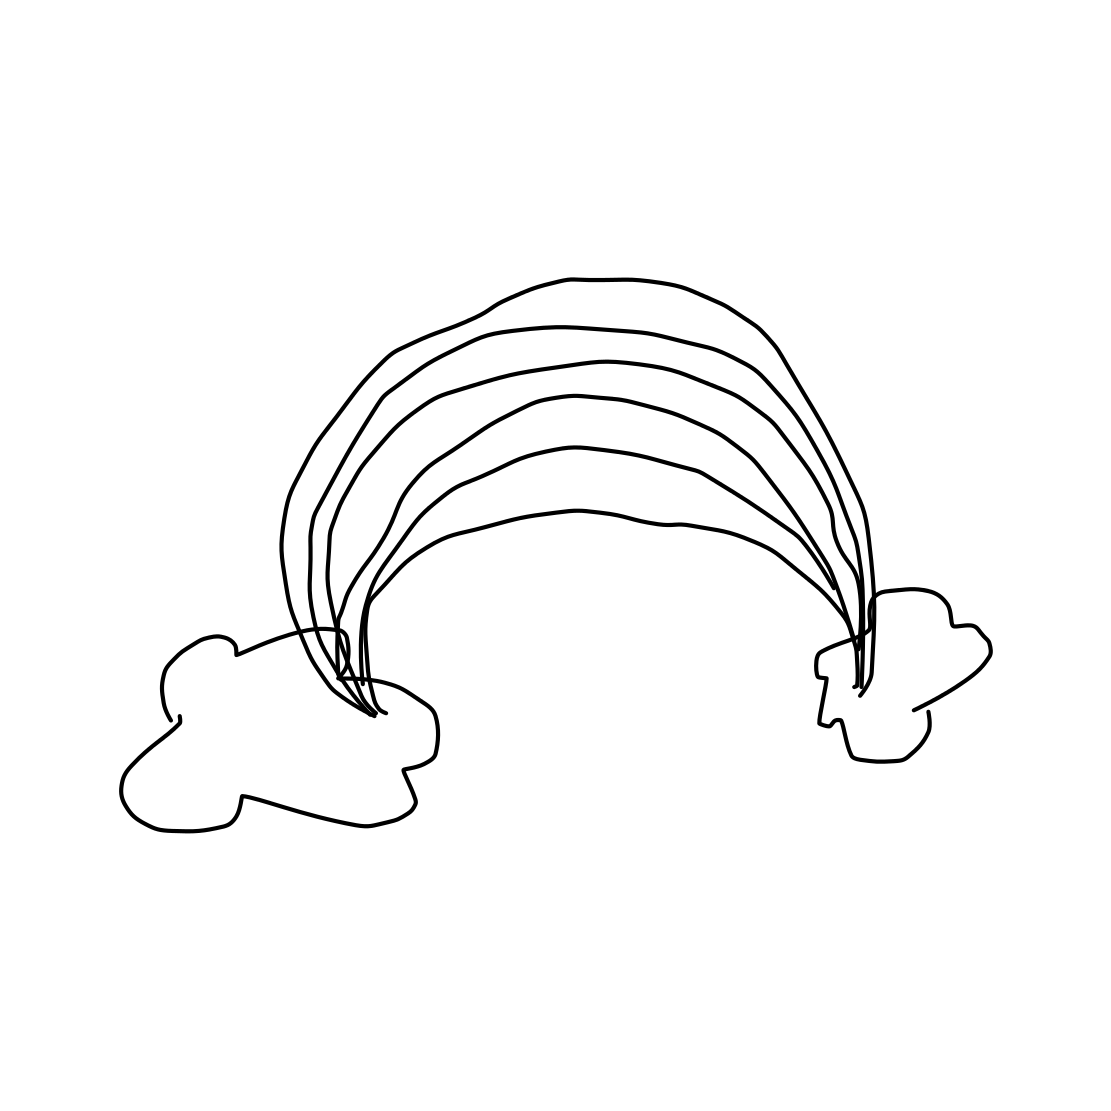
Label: rainbow